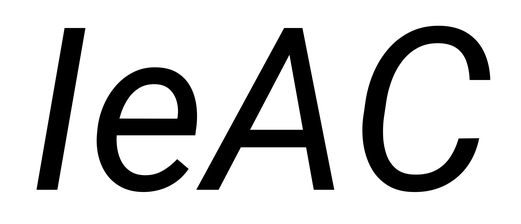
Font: Roboto-Italic_Italic